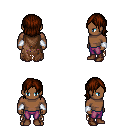
a pixel art fantasy rpg character, male body template, human, dark skin, brown tattered cape, magenta pants, brown long bangs hairstyle, white cloth bracers, brown shoes, four views (front, back, left, right), 2x2 character sprite sheet, small pixel art, hard edges, no anti-aliasing